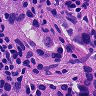
Metastatic tissue present: yes